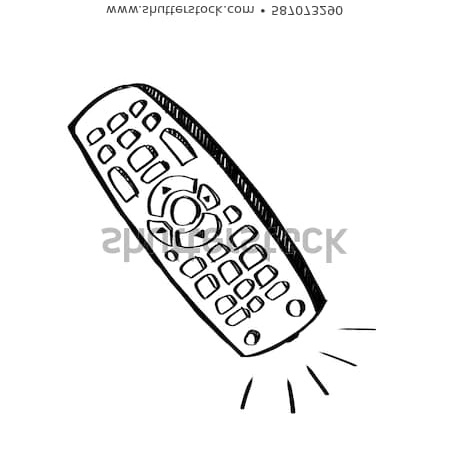
Label: remote control, remote